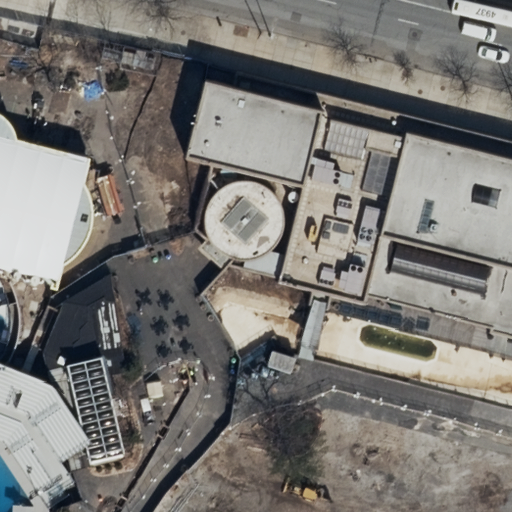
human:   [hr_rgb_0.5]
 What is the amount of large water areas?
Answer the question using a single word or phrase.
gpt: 0

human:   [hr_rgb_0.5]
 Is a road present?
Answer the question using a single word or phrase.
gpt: yes

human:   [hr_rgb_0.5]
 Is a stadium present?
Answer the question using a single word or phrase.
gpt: yes

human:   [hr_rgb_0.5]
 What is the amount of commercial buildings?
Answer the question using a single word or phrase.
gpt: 0

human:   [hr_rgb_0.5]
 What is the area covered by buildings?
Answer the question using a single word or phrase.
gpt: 2538m2

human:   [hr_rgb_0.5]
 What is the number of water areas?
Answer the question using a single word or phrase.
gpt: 1

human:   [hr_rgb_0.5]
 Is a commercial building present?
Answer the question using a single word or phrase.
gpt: no

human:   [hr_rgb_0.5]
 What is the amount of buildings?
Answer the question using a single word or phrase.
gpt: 6

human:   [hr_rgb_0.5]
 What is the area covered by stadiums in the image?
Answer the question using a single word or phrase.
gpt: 76m2

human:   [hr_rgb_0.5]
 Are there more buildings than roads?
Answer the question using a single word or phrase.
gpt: yes

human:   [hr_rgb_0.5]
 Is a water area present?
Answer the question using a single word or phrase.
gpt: yes

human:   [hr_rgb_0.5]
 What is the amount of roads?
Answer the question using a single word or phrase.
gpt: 3

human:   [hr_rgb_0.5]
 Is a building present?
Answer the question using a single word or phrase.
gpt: yes

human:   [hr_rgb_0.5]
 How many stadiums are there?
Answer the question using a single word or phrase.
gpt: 1

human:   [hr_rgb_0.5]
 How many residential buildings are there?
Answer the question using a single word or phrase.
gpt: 6

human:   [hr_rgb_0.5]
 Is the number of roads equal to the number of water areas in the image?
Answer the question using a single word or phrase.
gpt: no

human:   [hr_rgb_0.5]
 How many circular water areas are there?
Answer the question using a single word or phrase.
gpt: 0

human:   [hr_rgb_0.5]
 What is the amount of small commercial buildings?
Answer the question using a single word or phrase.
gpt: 0

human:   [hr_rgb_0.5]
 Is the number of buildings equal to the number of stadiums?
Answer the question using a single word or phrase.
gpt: no

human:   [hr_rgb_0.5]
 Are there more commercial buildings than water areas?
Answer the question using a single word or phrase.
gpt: no

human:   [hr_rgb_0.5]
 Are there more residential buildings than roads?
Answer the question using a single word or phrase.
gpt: yes

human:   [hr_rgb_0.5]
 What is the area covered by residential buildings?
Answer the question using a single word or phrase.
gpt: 2538m2

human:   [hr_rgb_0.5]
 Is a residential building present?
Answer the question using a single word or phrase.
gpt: yes

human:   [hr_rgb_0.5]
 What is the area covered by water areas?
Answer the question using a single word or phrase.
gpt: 41m2

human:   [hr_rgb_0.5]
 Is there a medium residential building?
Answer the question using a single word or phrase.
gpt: yes

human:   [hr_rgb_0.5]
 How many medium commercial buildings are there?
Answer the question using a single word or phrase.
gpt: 0

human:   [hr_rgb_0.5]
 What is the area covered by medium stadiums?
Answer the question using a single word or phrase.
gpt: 0m2

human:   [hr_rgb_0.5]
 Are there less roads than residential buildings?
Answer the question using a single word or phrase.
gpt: yes

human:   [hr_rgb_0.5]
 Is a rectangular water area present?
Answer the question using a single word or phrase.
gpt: yes

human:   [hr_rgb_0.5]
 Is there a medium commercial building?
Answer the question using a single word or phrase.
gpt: no

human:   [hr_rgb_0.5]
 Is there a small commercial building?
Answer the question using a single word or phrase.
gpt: no

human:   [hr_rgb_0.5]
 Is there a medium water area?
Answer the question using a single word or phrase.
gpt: no

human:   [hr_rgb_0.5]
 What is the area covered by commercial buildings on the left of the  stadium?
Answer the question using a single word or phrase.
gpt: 0m2

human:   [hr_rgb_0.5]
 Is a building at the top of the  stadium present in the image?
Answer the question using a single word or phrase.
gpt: yes

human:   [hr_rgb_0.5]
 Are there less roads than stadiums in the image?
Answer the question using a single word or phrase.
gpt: no

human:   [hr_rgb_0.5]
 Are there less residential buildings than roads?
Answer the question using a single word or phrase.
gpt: no

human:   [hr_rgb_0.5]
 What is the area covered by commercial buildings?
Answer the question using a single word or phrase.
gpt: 0m2

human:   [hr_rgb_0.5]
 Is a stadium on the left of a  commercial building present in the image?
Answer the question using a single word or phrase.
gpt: no

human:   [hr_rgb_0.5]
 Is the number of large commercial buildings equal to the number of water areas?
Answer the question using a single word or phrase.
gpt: no

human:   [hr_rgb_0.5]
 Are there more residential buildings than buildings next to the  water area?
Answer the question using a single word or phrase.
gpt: no

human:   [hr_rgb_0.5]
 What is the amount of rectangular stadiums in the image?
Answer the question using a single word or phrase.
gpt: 1

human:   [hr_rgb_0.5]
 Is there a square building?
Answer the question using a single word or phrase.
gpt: no

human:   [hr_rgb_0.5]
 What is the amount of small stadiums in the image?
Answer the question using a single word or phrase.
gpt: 1

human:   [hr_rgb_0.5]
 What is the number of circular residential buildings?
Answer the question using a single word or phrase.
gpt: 0

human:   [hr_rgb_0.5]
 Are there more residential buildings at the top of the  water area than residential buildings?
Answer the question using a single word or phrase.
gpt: no

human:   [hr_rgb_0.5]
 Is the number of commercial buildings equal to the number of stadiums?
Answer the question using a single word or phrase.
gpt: no

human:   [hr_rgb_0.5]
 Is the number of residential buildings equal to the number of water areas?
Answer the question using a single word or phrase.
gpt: no

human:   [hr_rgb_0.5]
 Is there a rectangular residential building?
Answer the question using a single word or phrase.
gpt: yes

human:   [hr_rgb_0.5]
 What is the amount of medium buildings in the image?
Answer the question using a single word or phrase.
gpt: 2

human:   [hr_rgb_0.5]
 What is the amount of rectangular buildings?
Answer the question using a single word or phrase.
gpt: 2

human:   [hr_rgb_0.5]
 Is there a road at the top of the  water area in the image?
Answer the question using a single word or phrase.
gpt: yes

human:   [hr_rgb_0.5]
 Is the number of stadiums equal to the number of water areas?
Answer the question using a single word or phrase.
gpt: yes

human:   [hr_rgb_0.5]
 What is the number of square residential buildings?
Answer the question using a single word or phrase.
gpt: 0

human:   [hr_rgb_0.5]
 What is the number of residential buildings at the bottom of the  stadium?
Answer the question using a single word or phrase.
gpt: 0

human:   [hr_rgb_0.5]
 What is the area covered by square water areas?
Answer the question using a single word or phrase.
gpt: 0m2

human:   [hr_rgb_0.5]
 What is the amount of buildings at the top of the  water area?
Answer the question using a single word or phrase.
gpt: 4

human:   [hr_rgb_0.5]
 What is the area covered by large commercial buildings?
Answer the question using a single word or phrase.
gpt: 0m2

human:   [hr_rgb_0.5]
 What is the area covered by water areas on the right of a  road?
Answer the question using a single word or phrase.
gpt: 0m2

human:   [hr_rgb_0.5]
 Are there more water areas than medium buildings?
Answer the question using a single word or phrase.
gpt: no

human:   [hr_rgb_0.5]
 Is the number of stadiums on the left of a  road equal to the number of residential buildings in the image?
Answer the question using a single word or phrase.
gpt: no

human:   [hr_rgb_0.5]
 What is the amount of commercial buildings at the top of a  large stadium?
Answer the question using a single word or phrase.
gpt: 0

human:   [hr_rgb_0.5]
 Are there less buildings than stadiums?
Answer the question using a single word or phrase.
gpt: no

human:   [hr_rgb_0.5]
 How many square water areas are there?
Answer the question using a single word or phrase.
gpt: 0

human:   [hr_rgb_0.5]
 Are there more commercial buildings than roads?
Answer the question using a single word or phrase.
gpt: no